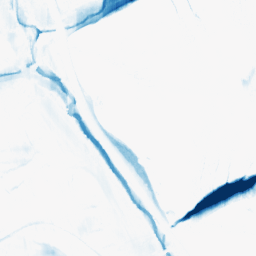
Category: morphological
Decomposition family: morphological_ellipse
Decomposition parameters: operation: closing
width: 30
height: 5
Upsampling method: sinc_blackman
Upsampling parameters: scale: 4
kernel_size: 16
Upsampling scale: 4